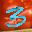
Label: 3